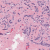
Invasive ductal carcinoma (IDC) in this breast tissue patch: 1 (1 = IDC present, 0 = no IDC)